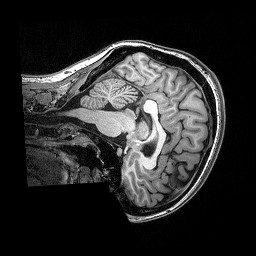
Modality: T1w
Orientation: sagittal
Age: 30
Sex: female
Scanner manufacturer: siemens
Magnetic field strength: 3 T
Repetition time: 2.53 s
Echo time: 0.0035 s